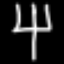
Label: fork